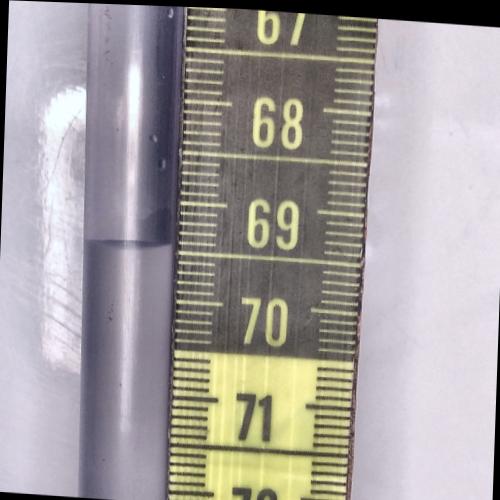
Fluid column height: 69.4 cm